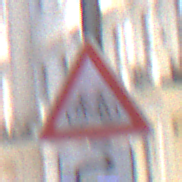
Verkehrszeichen: RadverkehrRechts
Zusatzzeichen unten: RichtungsangabeDurchPfeile5
Umgebung: Outdoor, Urban
Tageszeit: MorningAfternoon
Wetter: PartlyCloudy
Licht: Natural
Jahreszeit: NotSpecified
Kontrast: HighContrast